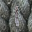
Label: 1